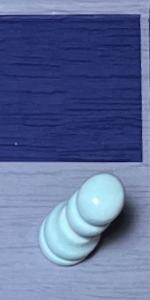
Label: Pawn_White